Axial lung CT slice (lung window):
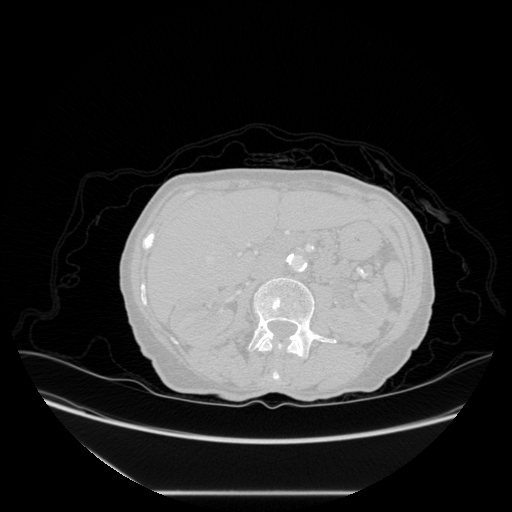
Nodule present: no